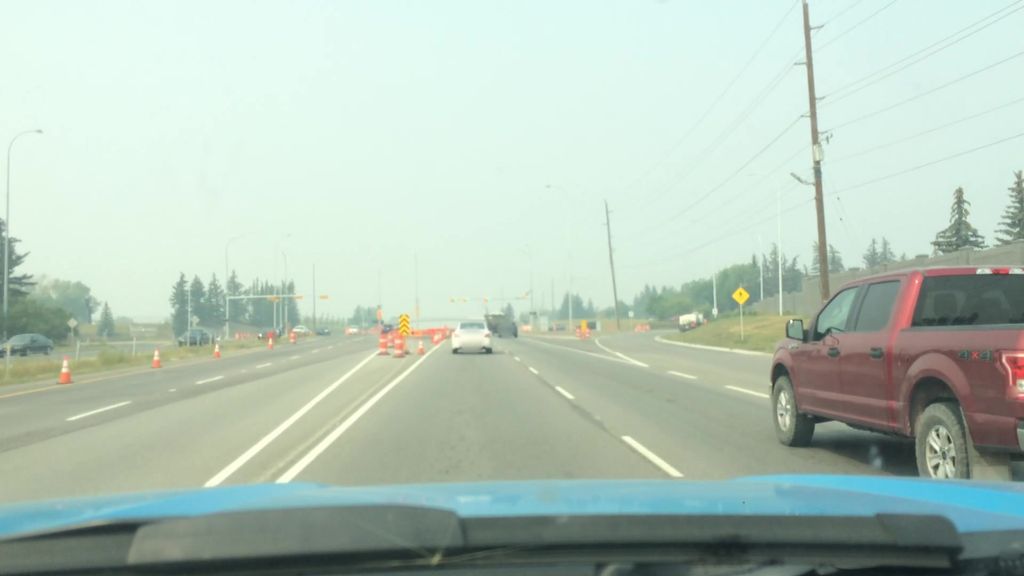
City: calgary